Question: I have a table in my view (See picture below) where I need to collect the values from a radio button group. So then I push the next button I have a list with the values for each table row. This is my code in the view.
'''
@foreach (var item in ViewBag.convertedSubjectsList)
{
<tr>
<td>
<br />
<br />
@item.Part
<br />
<br />
</td>
<td>
@item.Name
</td>
<td>
<form>
<input type="radio" name="used" value="yes" />
@Resources.Resources.SubjectRadioYes<br />
<input type="radio" name="used" value="no" />
@Resources.Resources.SubjectRadioNo
</form>
</td>
</tr>
}
'''
Is this posible?

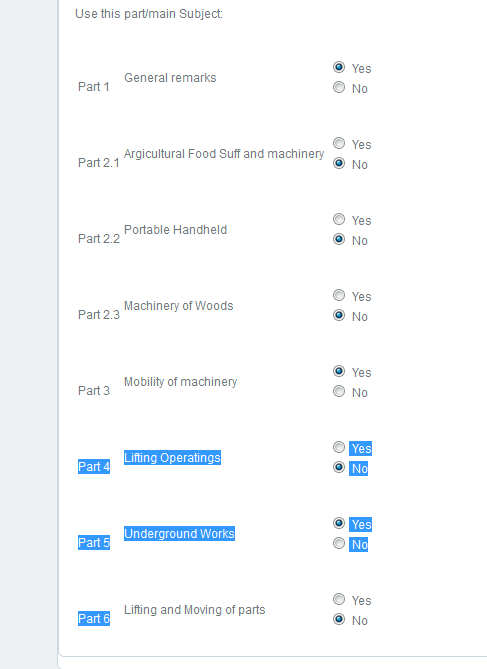
Answer: View:
'''
<form method=post action="@Url.Action("Save")">
<table>
@foreach (var item in ViewBag.convertedSubjectsList)
{
<tr>
<td>
<br /><br />
@item.Part
<br /><br />
</td>
<td>
@item.Name
</td>
<td>
<input type="radio" name="@item.Part" value="yes" />
Yes<br />
<input type="radio" name="@item.Part" value="no" />
No
</td>
</tr>
}
</table>
<input type="submit" value="Submit" />
</form>
'''
Controller:
'''
public ActionResult Save(FormCollection form)
{
foreach (var item in form.AllKeys)
{
string value = form[item];
// save data
}
}
'''